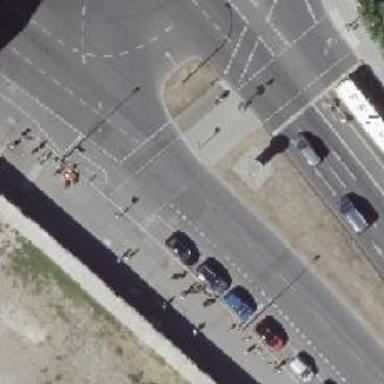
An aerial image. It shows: Secondary road with asphalt surface and lane markings. It is dual carriageway.